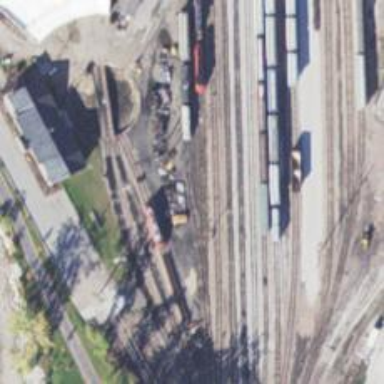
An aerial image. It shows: Railway yard in service.